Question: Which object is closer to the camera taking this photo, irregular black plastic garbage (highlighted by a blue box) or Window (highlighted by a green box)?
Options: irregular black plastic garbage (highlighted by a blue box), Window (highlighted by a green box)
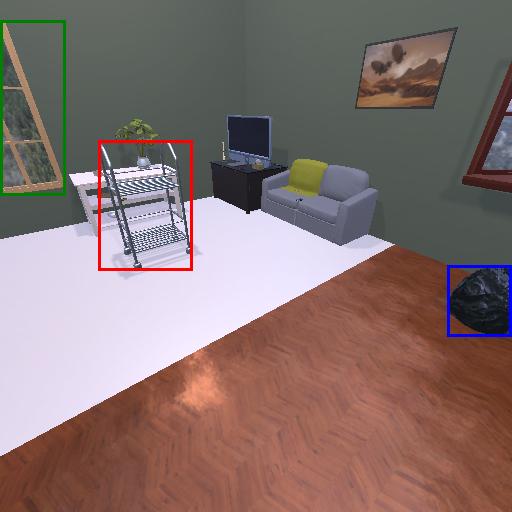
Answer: irregular black plastic garbage (highlighted by a blue box)